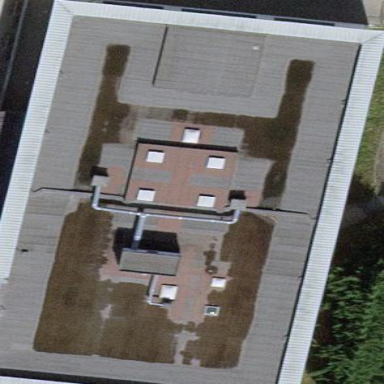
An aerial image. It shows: School building.